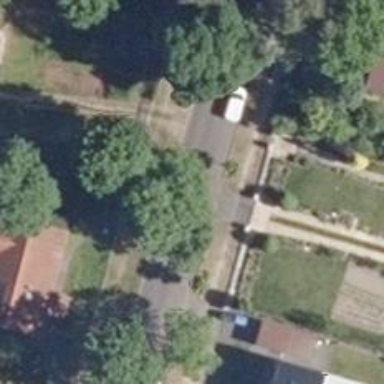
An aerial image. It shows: Smooth asphalt road in residential area.